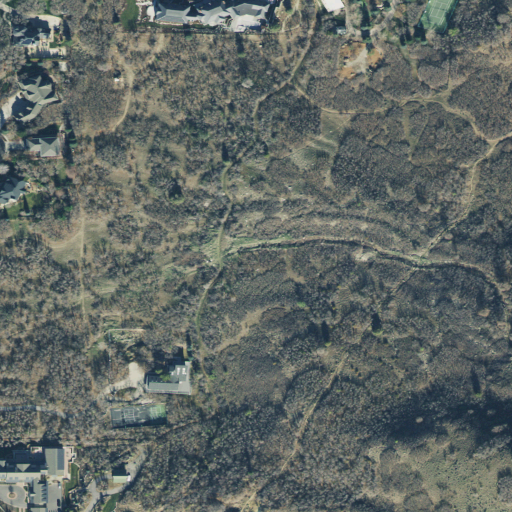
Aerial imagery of valley in Utah named Smooth Canyon containing deciduous forest, shrub, evergreen forest, open development, pasture, low intensity development, medium intensity development, and woody wetlands